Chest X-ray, AP view. Patient: 35 years old, sex M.
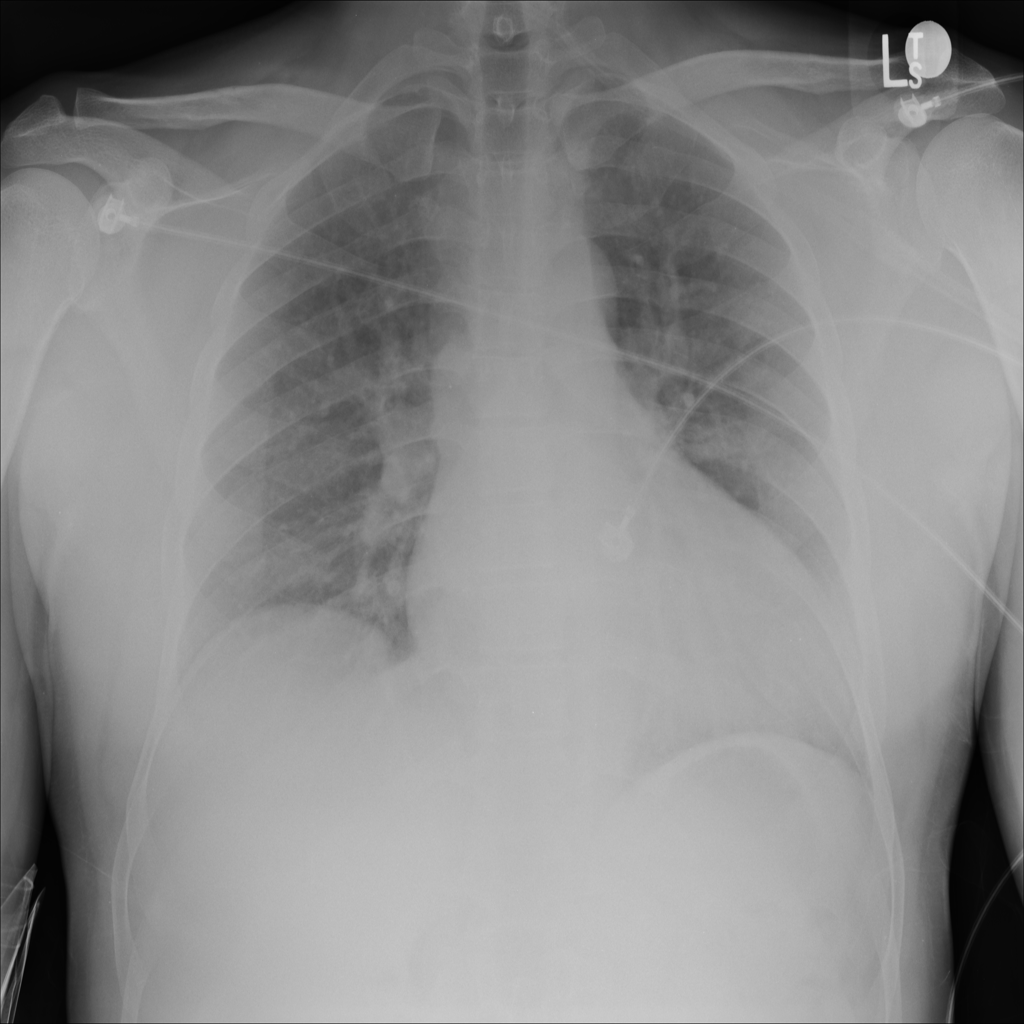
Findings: No Finding